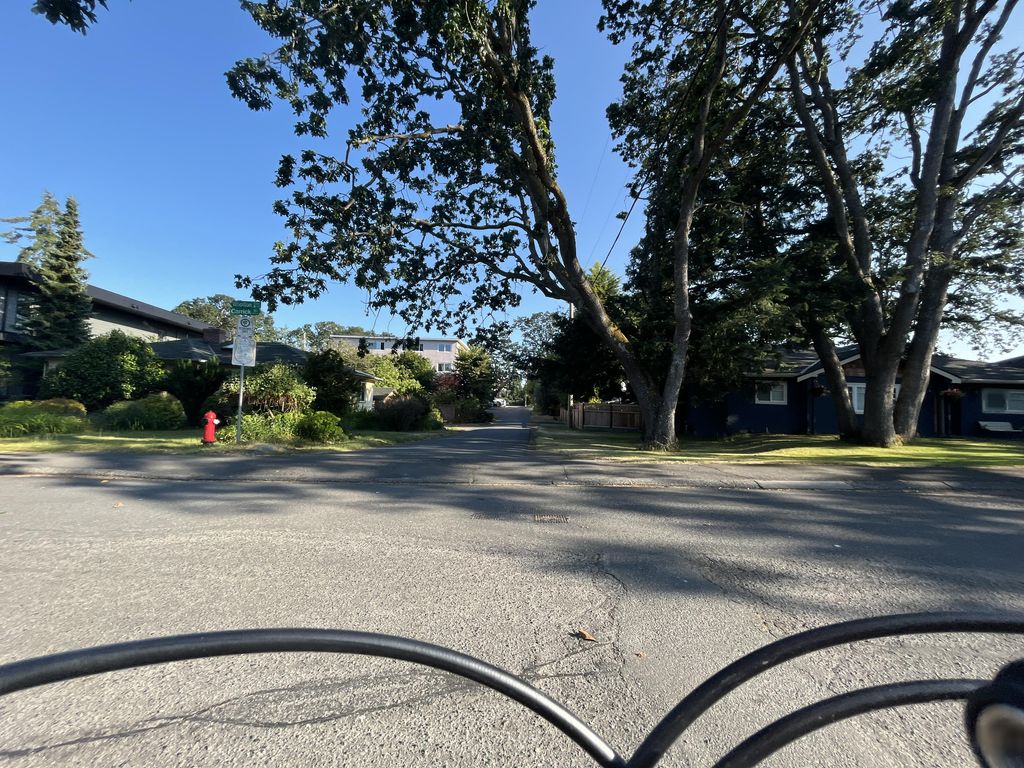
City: victoria